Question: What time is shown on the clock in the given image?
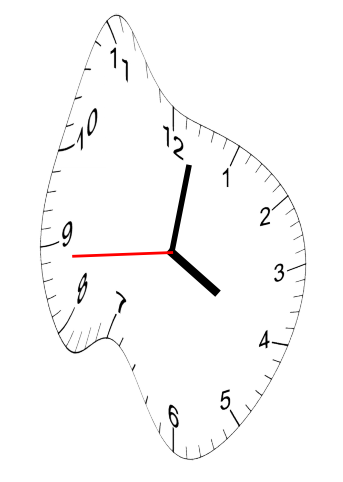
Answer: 04:01:44